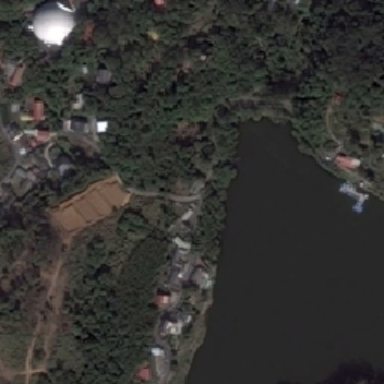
There are many green trees and some buildings near the black water pond .